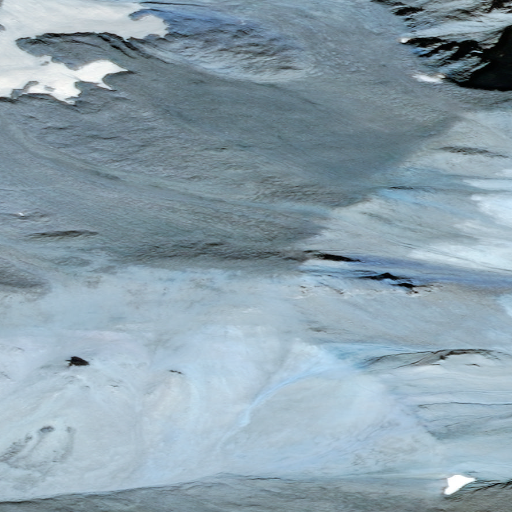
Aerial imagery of mountain in Alaska named Gravel Mountain containing only unknown